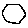
Label: hexagon